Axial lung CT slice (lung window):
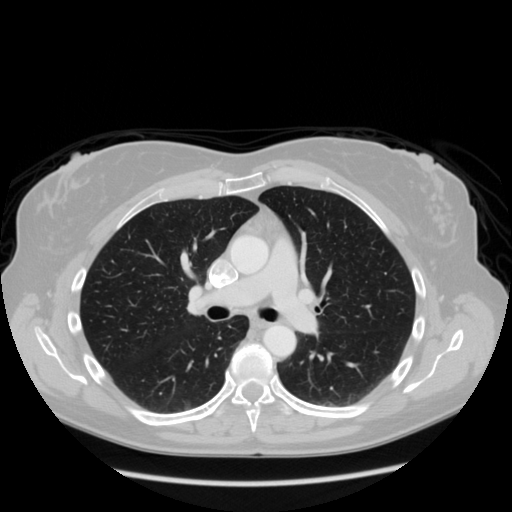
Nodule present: no